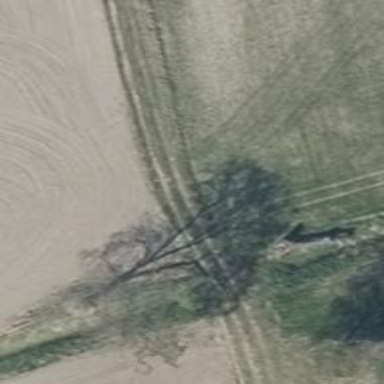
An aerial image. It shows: Deciduous broadleaved tree.